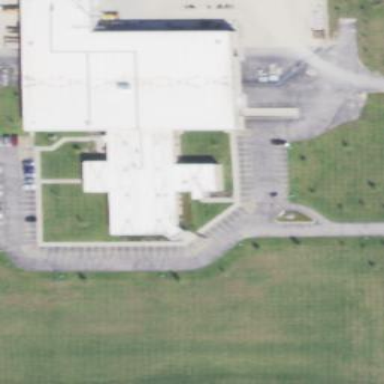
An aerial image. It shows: Office building.